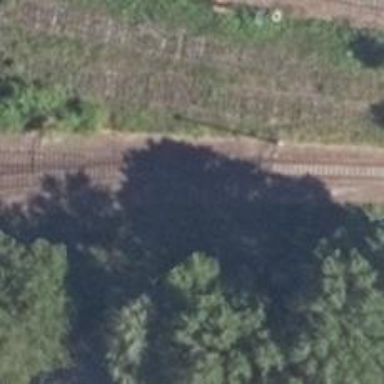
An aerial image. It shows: Railway switch.